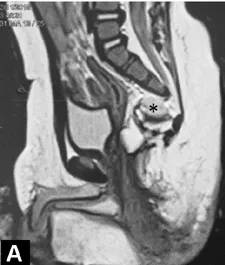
Follow-up magnetic resonance imaging (MRI) study performed after posterior sagittal anorectoplasty showing a residual presacral mass (*) in midsagittal T2-weighted image.
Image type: radiology (mri)